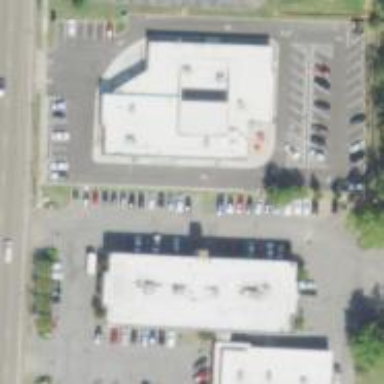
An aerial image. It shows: Clinic.